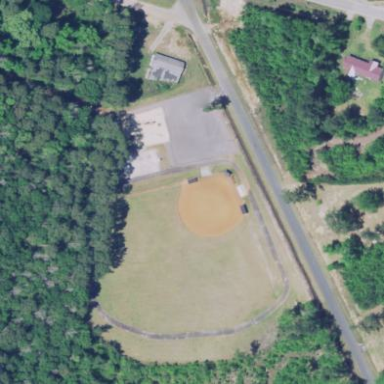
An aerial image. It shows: Baseball pitch for leisure land.